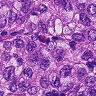
Metastatic tissue present: yes